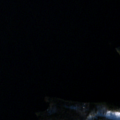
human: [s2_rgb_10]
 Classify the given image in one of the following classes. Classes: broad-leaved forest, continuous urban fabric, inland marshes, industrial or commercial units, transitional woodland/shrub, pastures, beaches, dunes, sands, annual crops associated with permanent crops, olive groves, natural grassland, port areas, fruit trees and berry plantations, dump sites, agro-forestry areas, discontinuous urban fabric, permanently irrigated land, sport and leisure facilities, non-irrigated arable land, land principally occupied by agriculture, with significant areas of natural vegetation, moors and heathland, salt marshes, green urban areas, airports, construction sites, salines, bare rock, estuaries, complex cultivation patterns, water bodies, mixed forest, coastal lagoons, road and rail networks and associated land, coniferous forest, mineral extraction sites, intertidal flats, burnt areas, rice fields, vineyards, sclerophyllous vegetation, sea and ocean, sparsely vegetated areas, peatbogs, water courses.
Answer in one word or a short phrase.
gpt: mixed forest, water bodies